Question: I am trying to pull the latest five image thumbs from my booru datebase (I've been told this is the best way) yet I have no idea how to do this.
I will get all the info you might need as I might miss some.
Here is the image datebase layout:

And this is the site
<URL>
An example of what am trying to do is pull 5 thumbs just like you see on that URL above on to a custom html page, When the thumb/s are clicked it will take you to the main image page
Example <URL>
If you need anymore info please ask.
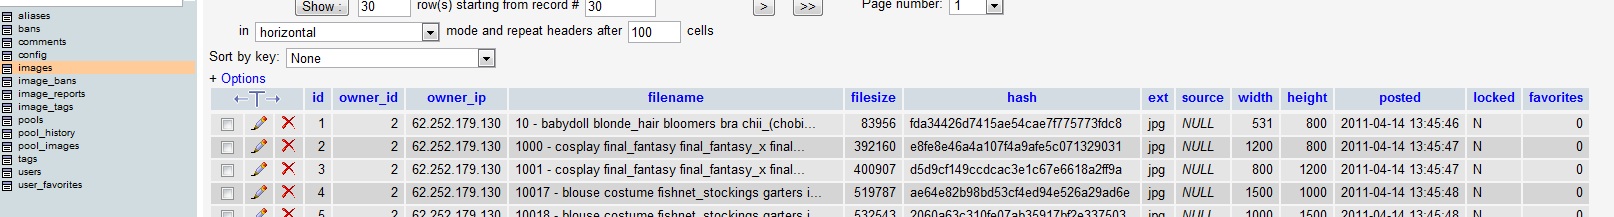
Answer: Below is the SQL you need. You will need to use PHP or a similar language to connect to the DB and return the results to your application.
'''
SELECT id, filename, width, height, ext, posted
FROM images
ORDER BY posted DESC
LIMIT 0,5
'''
Create links based on the data from the rows:
'''
for loop...
$row = odbc_fetch_array($result);
$output .= "<img src="".$row['filename'].$row['ext']."" width="".$row['width']."" height="".$row['height'].""/>;
'''
I left a lot of code out of the PHP, its just so you can get an idea.